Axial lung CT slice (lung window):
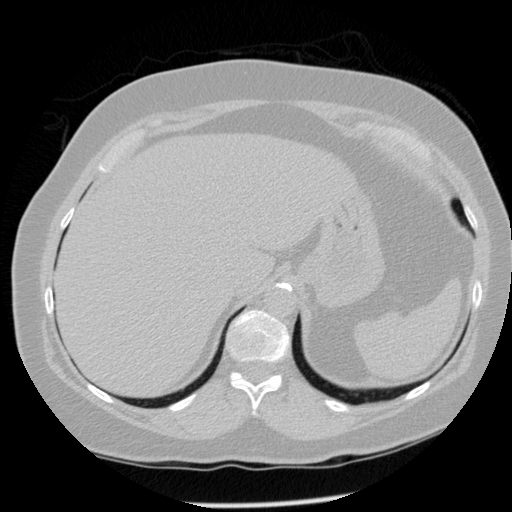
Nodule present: no